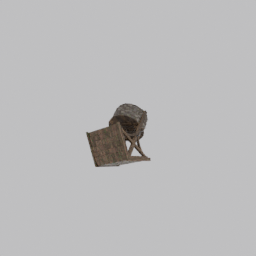
Label: architecture